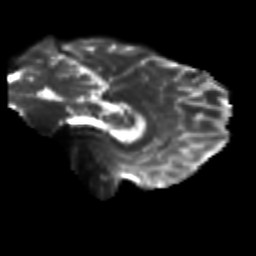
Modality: T2w
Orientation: sagittal
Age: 24
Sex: male
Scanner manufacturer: siemens
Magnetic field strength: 3 T
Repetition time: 3.5 s
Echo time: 0.113 s